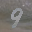
Label: 9